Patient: sex M, age 44
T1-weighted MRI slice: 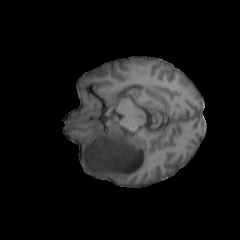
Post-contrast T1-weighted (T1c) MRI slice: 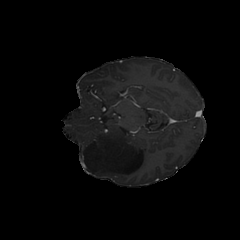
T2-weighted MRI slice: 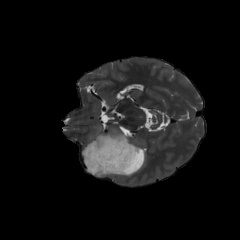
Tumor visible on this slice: yes
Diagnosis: Astrocytoma, IDH-mutant
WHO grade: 3